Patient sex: M
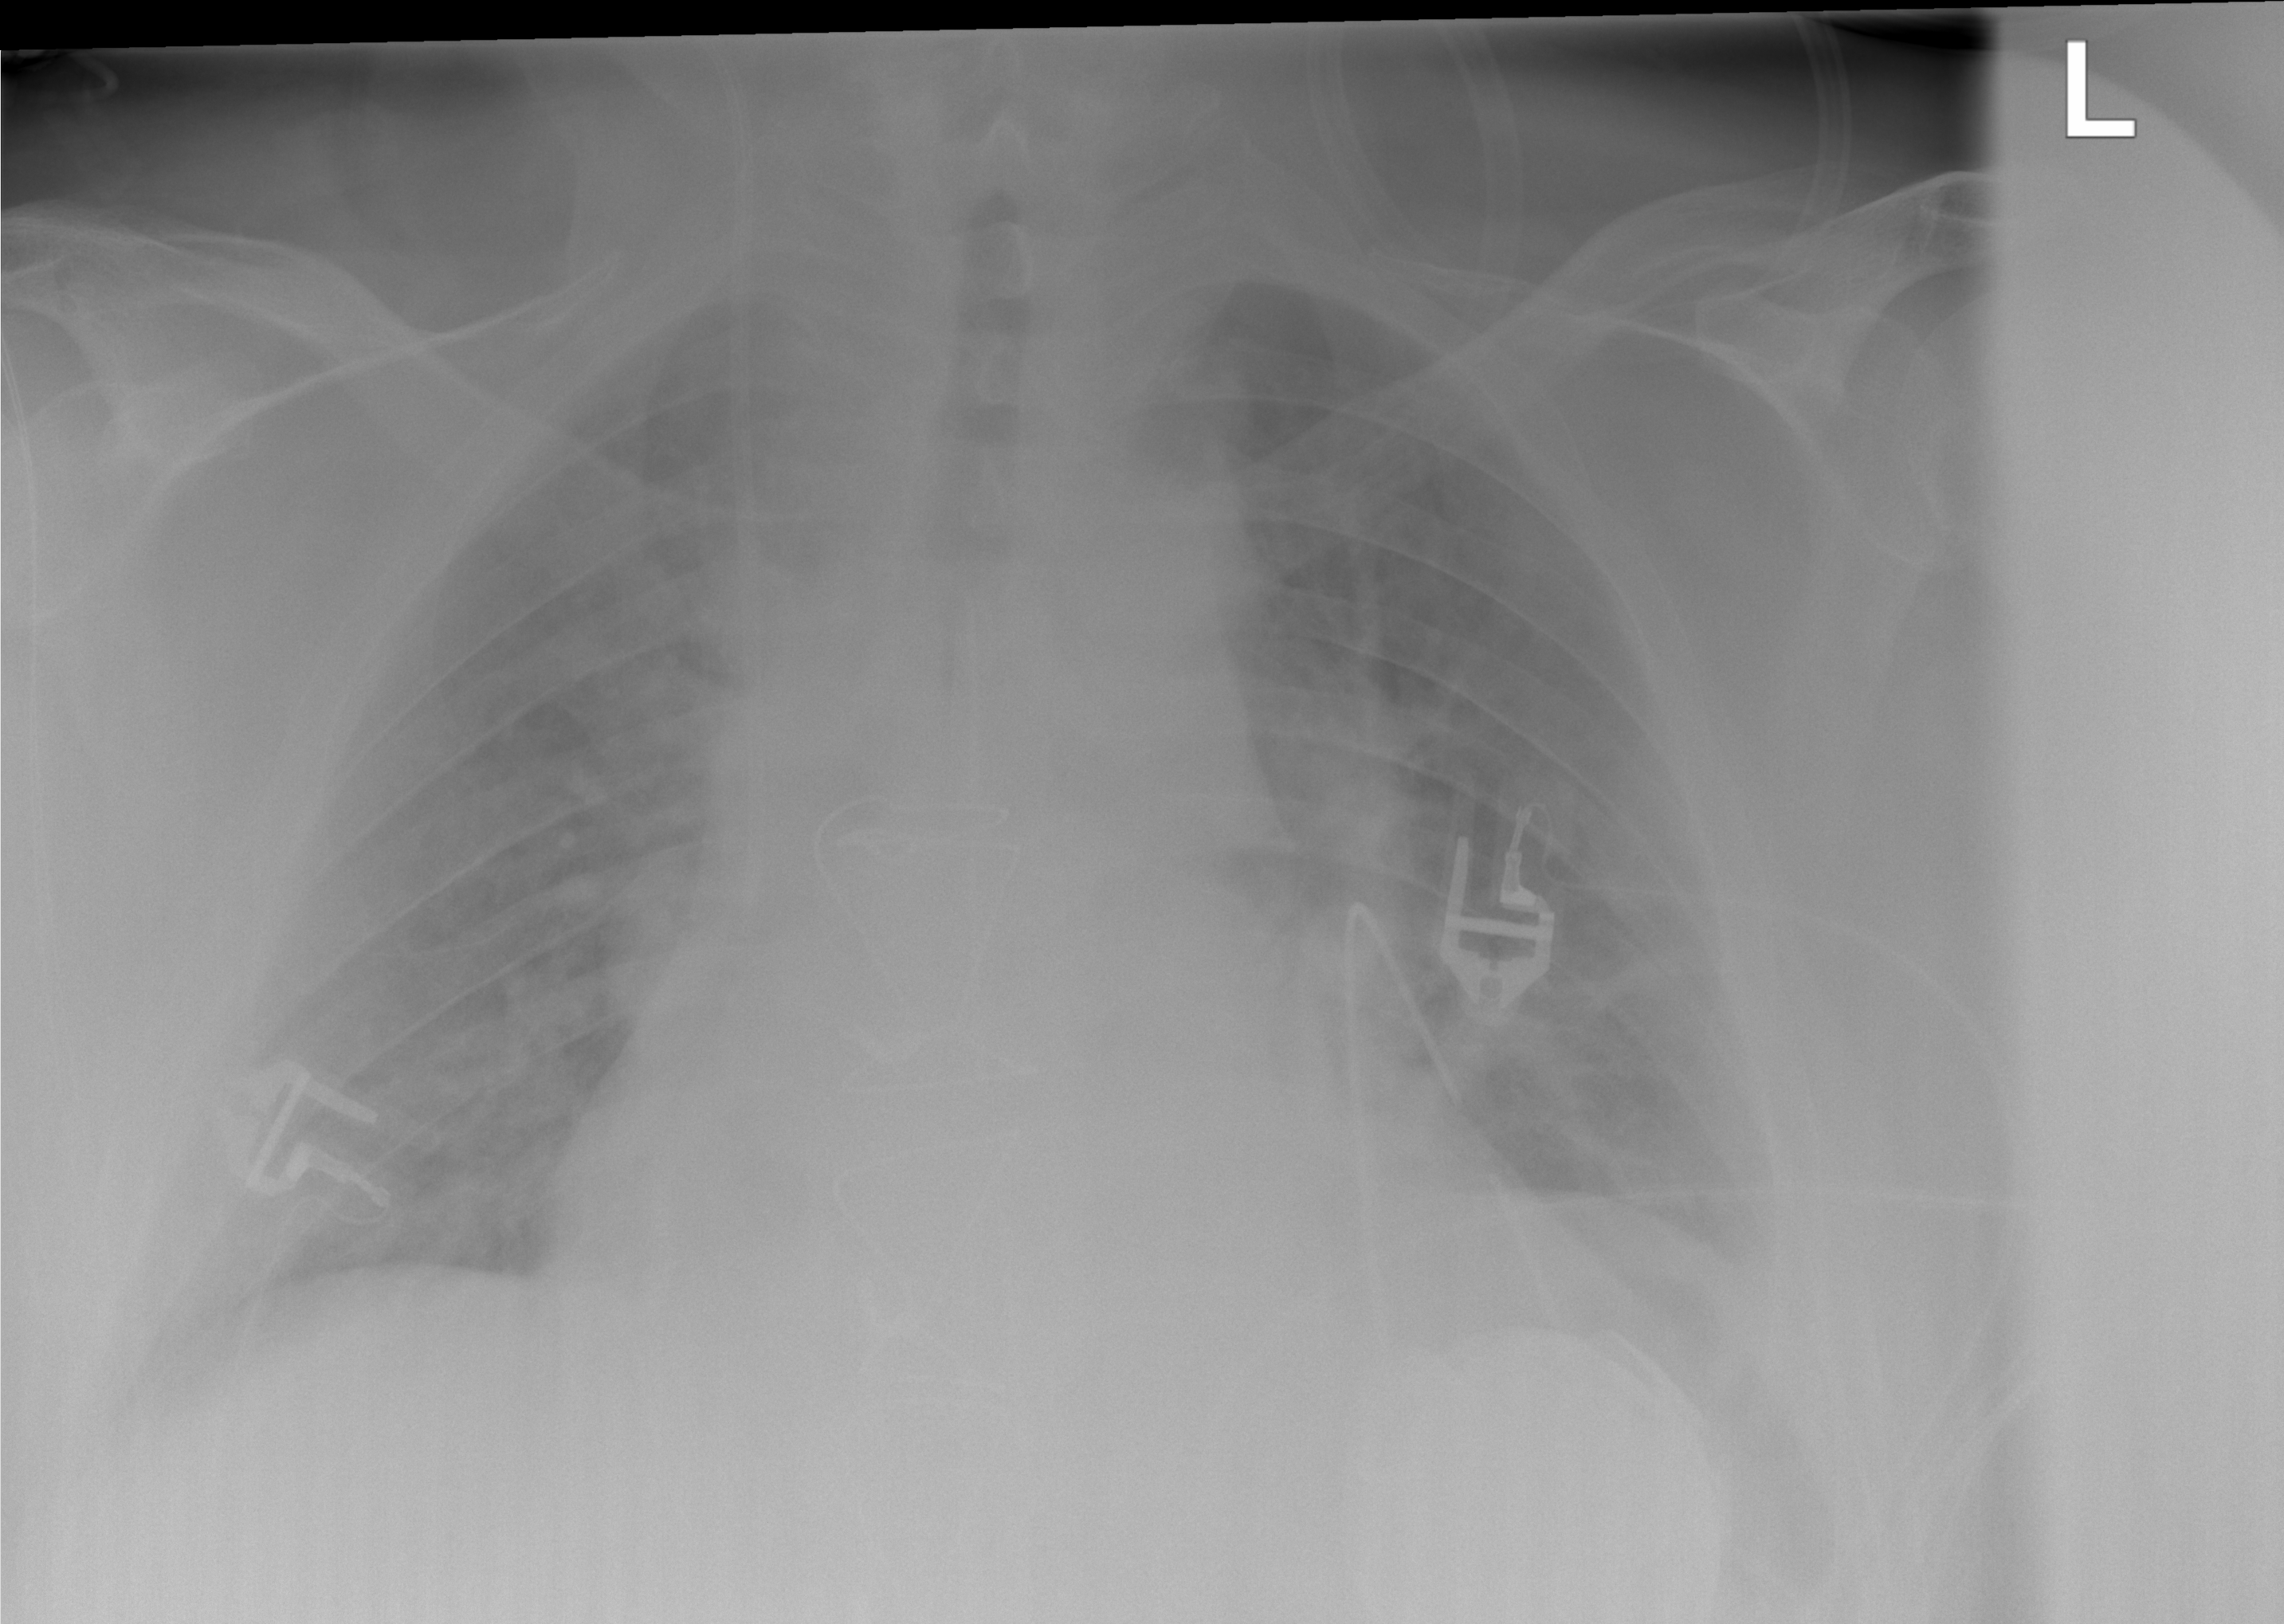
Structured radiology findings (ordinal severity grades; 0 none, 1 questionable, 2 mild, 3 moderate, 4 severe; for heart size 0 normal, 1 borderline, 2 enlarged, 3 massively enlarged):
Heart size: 0
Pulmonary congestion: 2
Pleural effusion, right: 0
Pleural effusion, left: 0
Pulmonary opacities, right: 0
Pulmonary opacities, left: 2
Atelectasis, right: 0
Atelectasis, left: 2